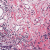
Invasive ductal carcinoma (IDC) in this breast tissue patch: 0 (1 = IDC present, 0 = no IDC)